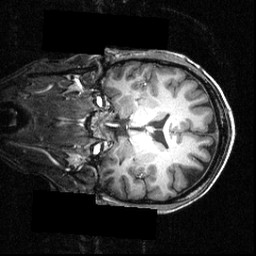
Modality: T1w
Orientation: coronal
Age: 27
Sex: male
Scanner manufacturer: siemens
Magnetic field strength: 3.951 T
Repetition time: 1.5 s
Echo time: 0.00335 s